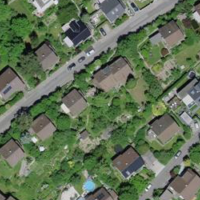
EUNIS habitat code: 55
Species observed at this site:
Pararge aegeria